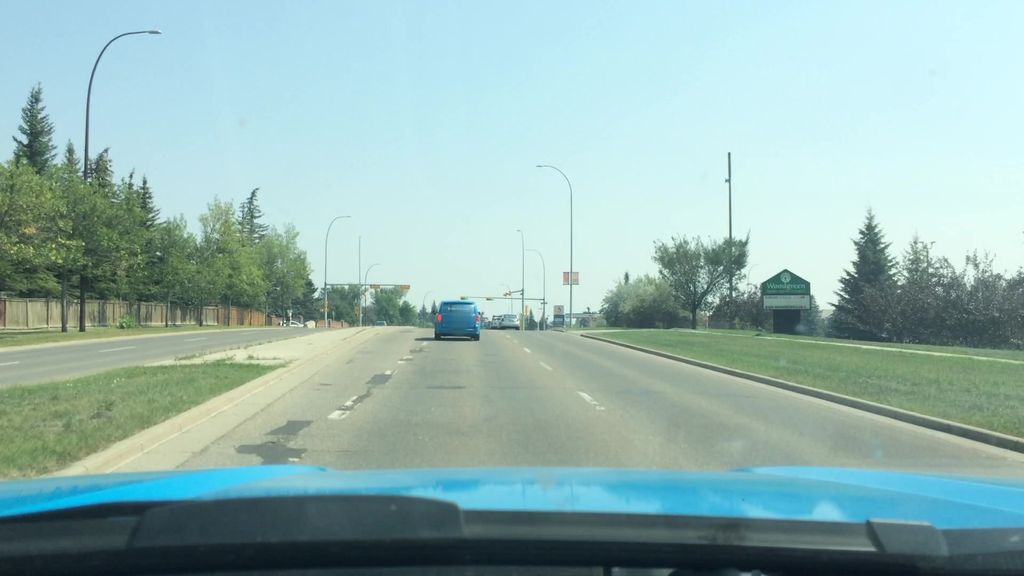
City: calgary